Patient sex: M
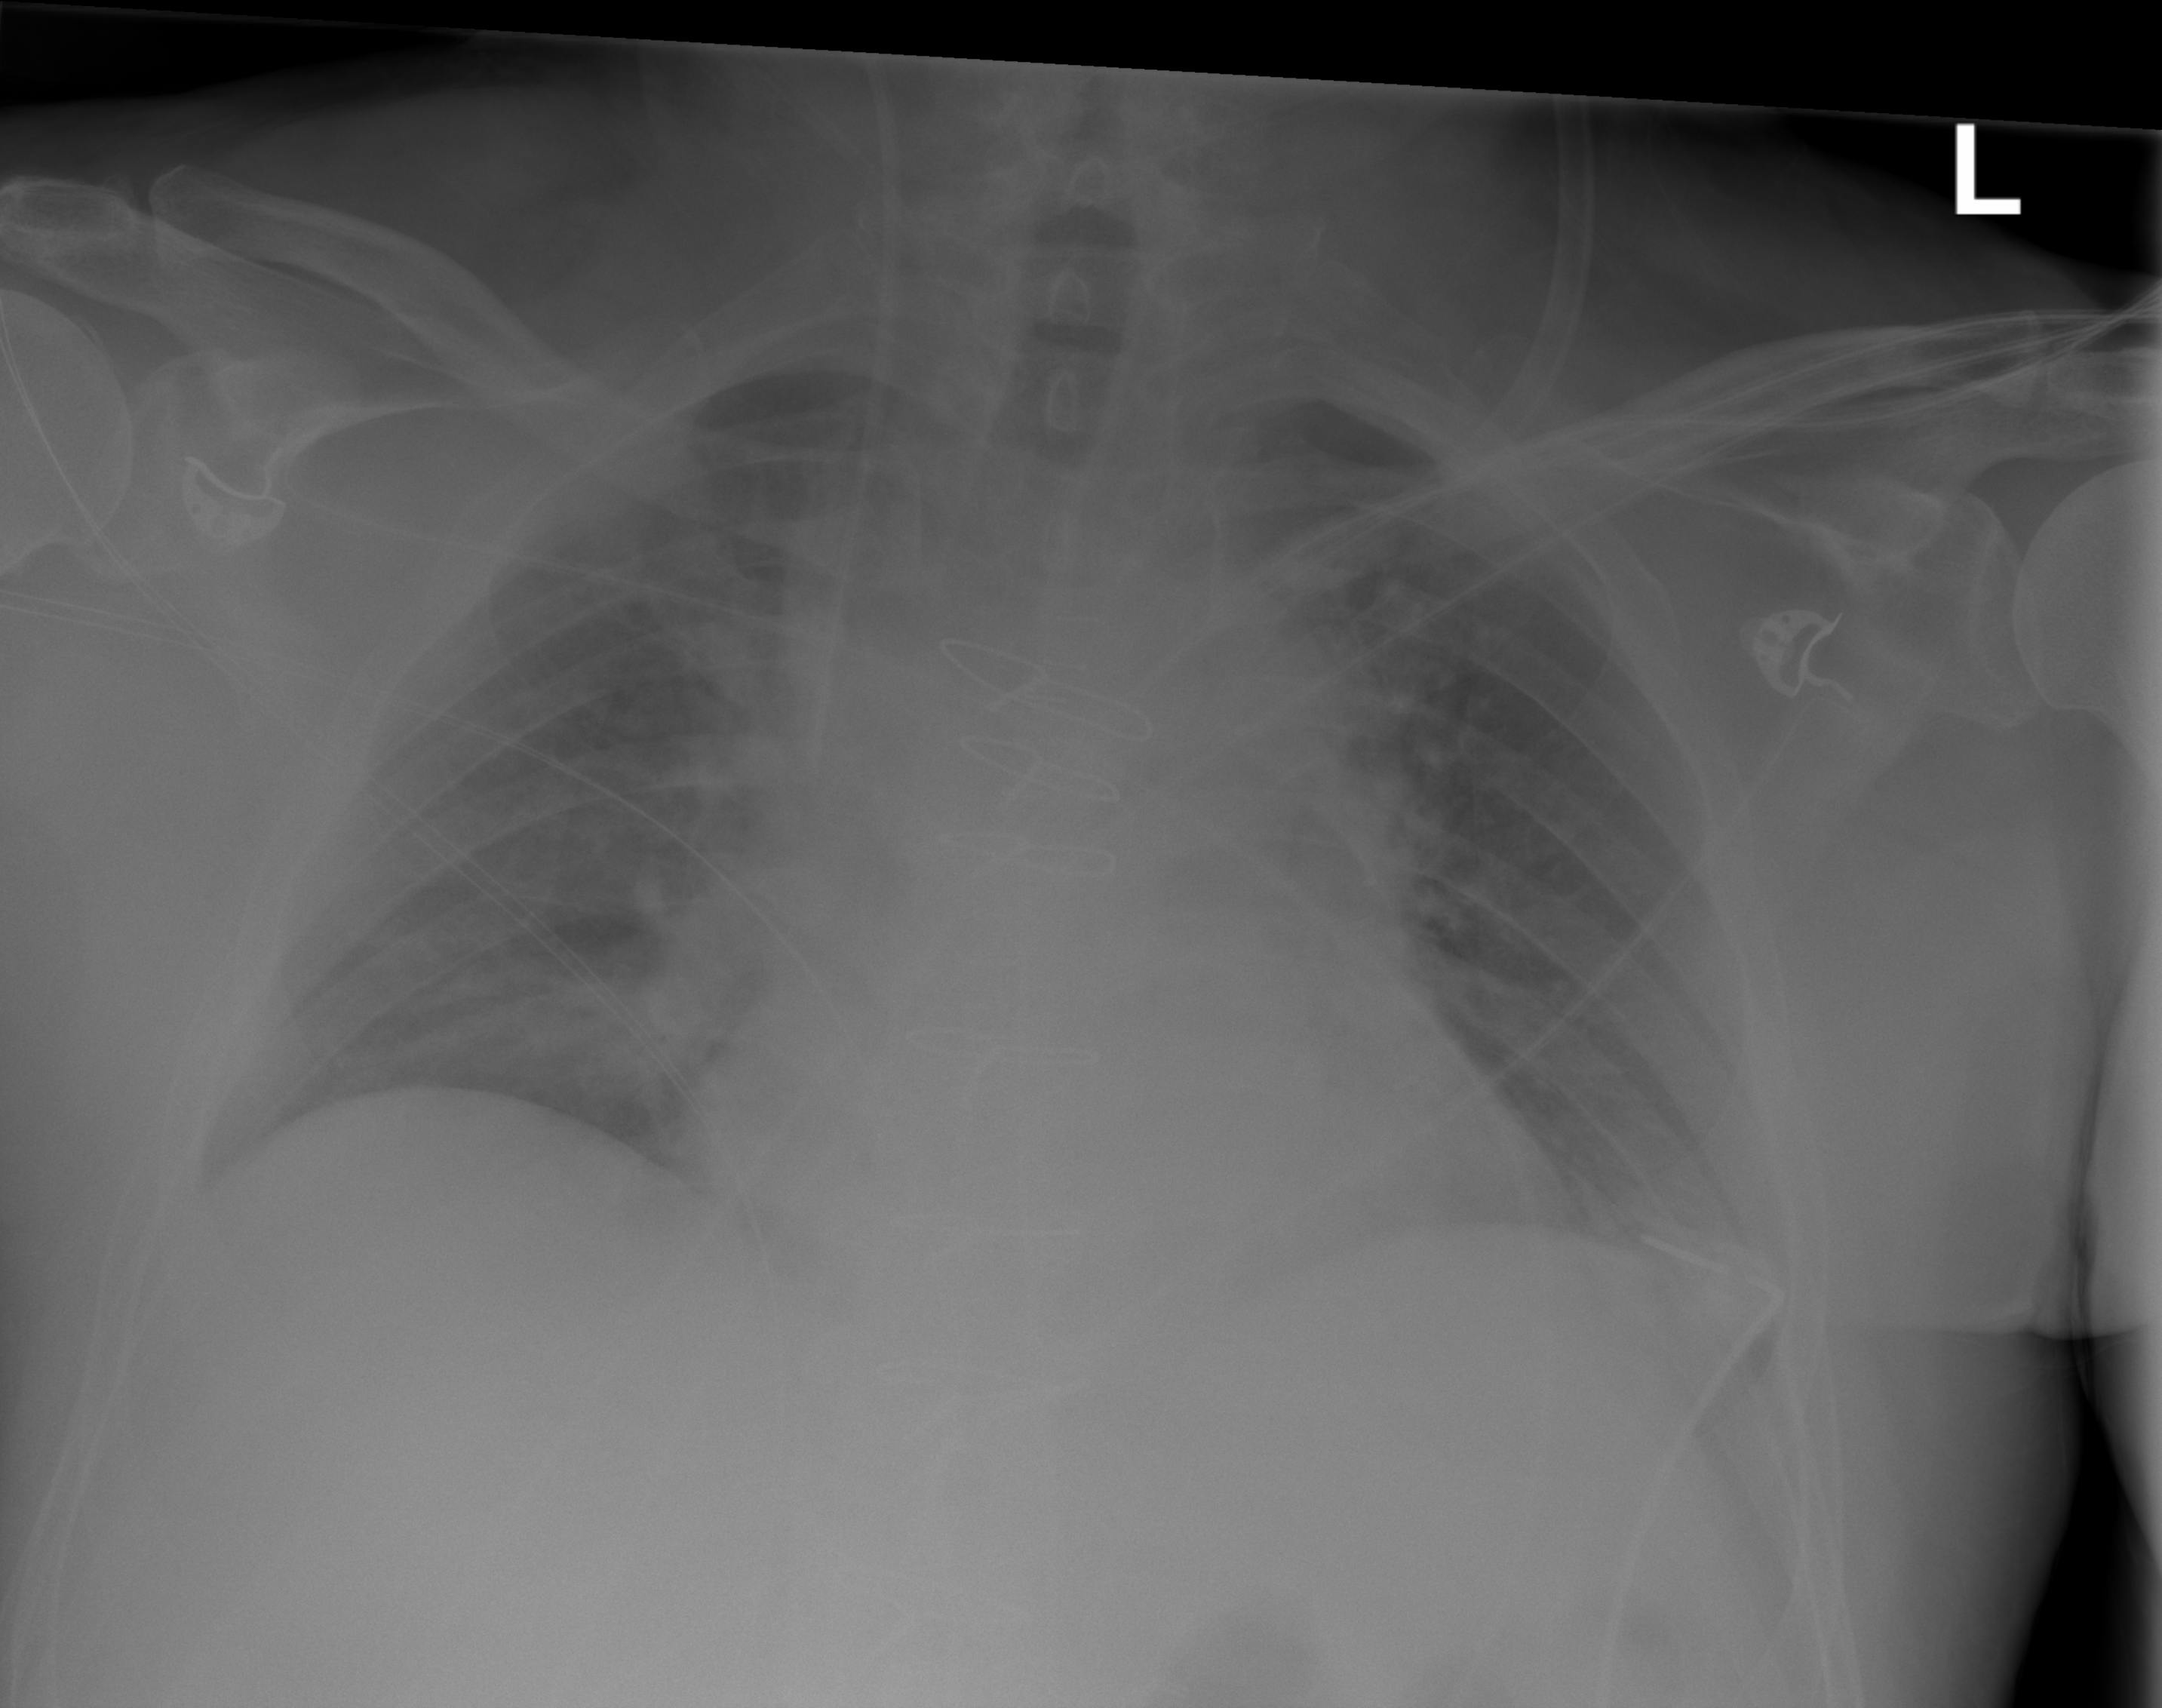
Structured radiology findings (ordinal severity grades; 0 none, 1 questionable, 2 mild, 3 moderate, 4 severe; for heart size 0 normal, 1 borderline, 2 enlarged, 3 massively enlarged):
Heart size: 0
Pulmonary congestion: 2
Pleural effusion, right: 0
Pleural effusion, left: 0
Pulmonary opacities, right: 0
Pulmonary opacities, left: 0
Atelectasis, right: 2
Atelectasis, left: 2